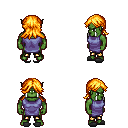
a pixel art fantasy rpg character, male body template, orc, green skin, chain tabard jacket, gold greaves, light blonde loose hair, gray slippers, four views (front, back, left, right), 2x2 character sprite sheet, small pixel art, hard edges, no anti-aliasing